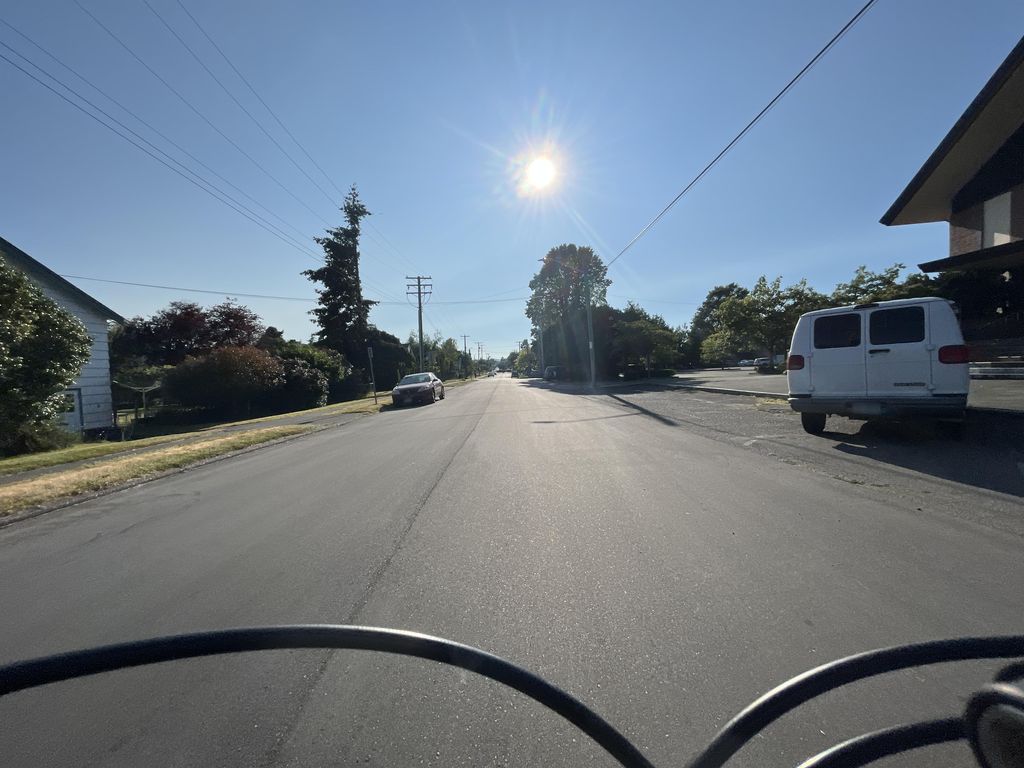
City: victoria